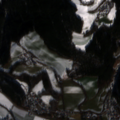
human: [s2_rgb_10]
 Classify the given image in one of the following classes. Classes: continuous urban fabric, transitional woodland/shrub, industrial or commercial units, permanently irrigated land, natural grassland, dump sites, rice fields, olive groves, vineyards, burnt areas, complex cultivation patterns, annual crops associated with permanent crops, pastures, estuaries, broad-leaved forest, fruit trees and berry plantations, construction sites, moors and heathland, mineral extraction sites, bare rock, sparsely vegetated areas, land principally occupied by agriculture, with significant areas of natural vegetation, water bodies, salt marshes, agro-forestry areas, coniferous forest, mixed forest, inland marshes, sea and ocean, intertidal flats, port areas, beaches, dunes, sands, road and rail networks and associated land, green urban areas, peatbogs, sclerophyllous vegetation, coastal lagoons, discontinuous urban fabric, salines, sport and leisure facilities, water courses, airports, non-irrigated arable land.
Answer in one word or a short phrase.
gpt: discontinuous urban fabric, non-irrigated arable land, complex cultivation patterns, land principally occupied by agriculture, with significant areas of natural vegetation, coniferous forest